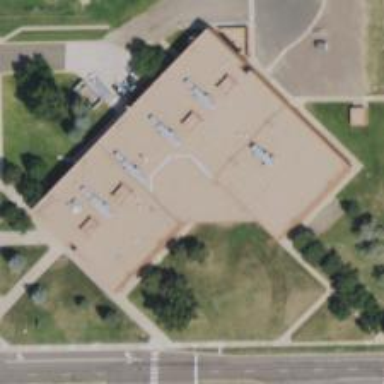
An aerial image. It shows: School.